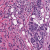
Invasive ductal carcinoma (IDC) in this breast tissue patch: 1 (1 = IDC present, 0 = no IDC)